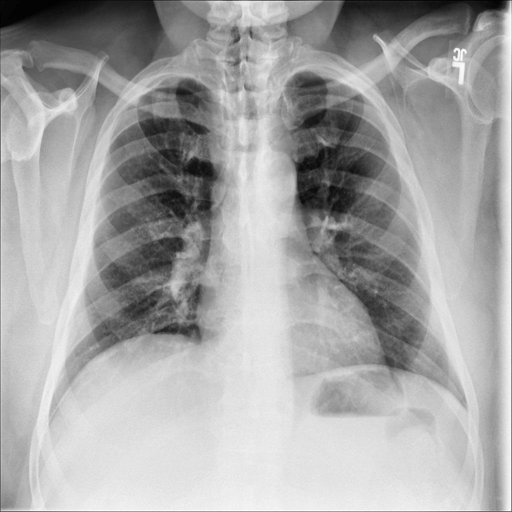
Finding: NORMAL